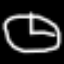
Label: clock